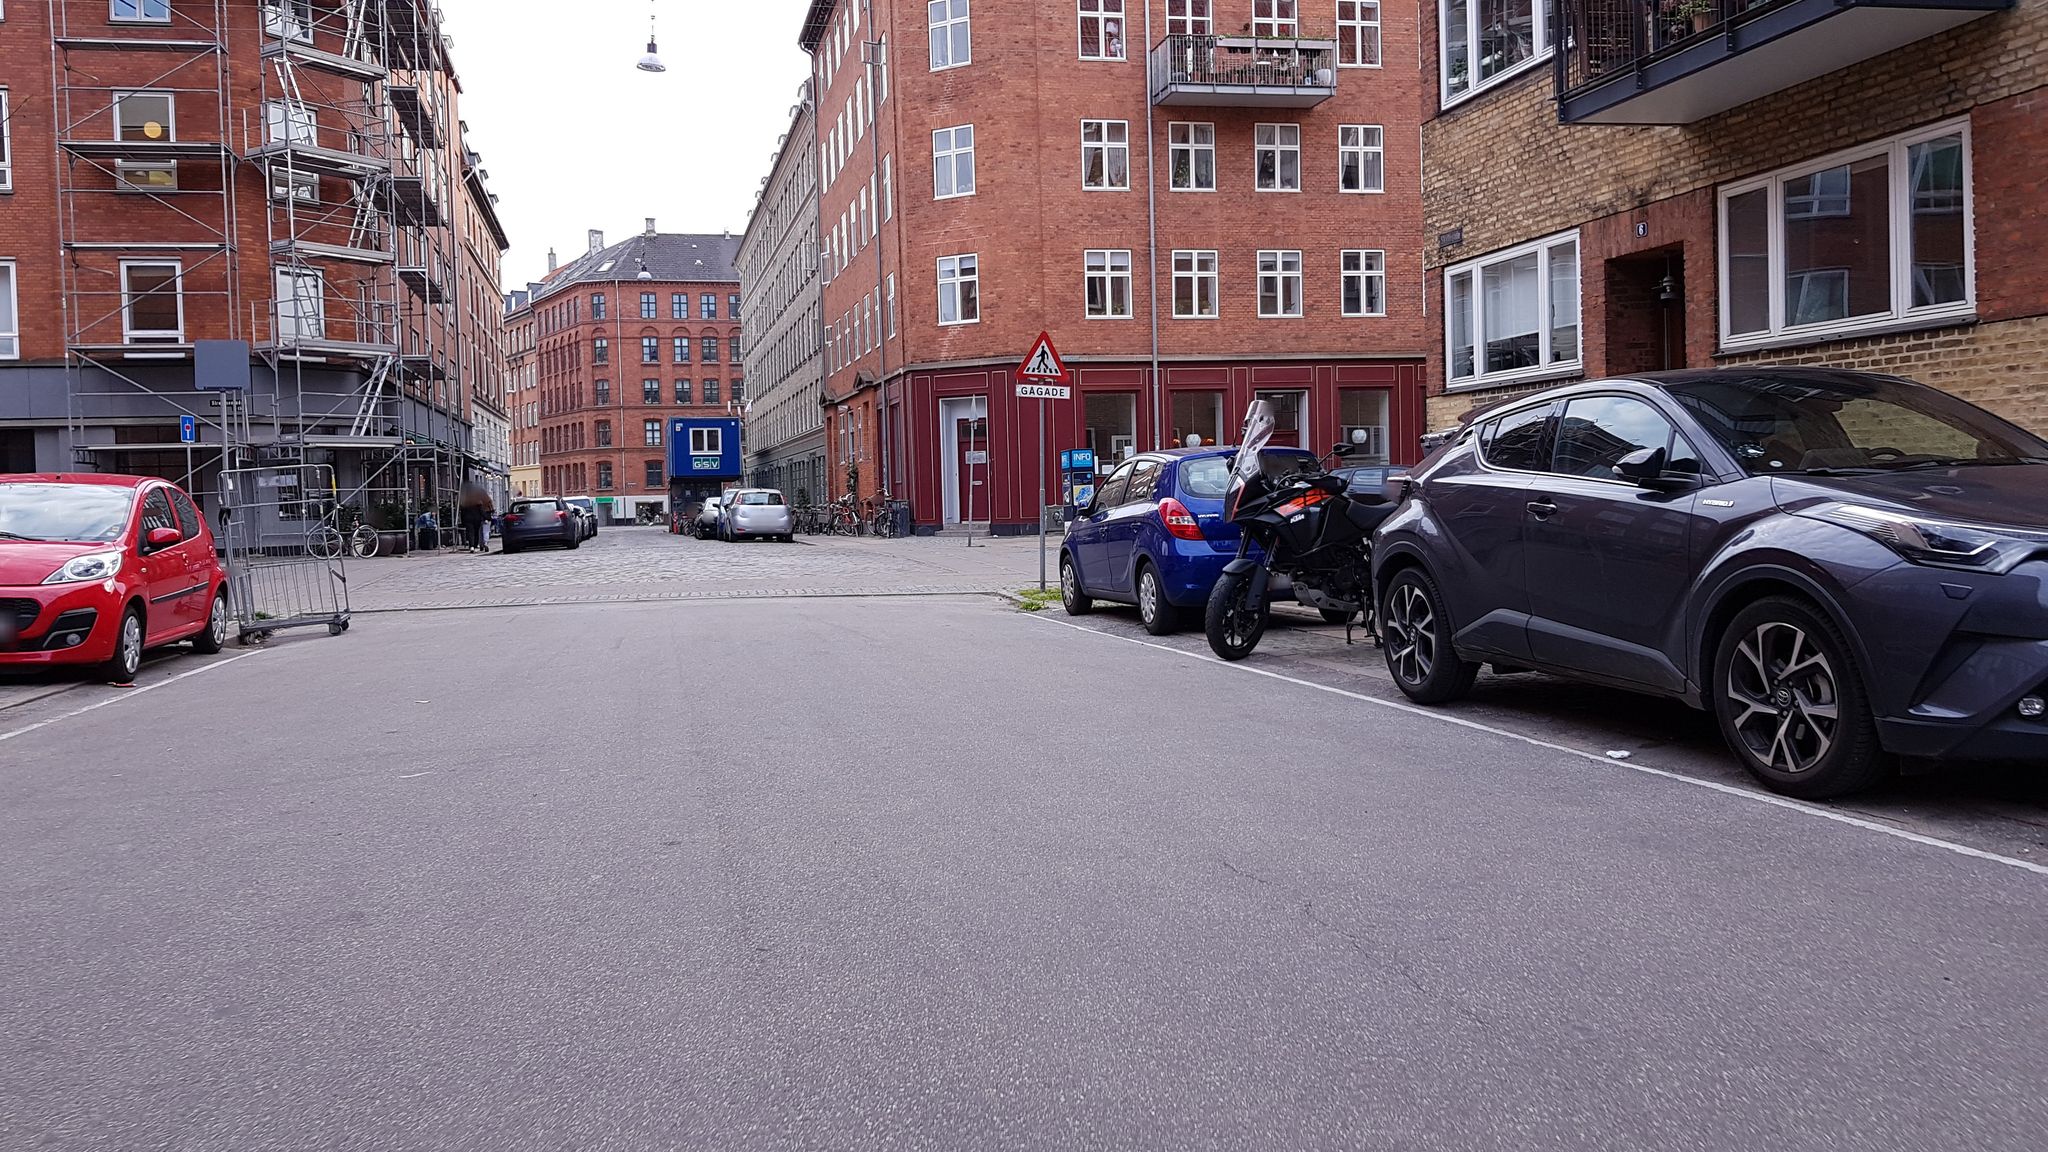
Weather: clear
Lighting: day
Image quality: good
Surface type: walking surface
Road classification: pedestrian, path, residential
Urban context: urban centre
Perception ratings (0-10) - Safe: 6.53, Lively: 8.24, Beautiful: 6.32, Boring: 4.51, Depressing: 4.33, Wealthy: 5.11